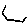
Label: hexagon